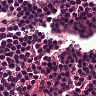
Metastatic tissue present: no